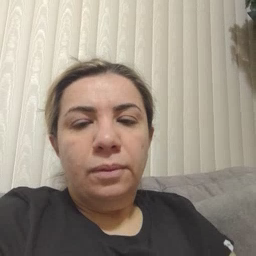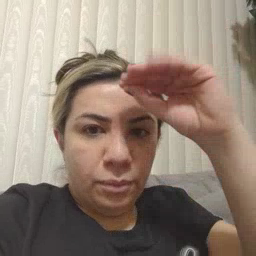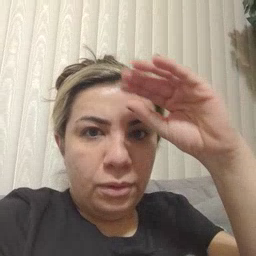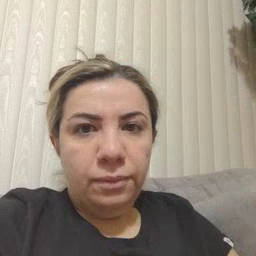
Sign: boy